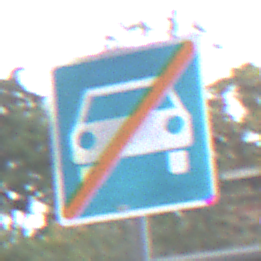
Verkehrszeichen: EndeKraftfahrstrasse
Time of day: MorningAfternoon
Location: Outdoor (Urban)
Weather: Overcast
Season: NotSpecified
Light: Natural